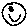
Label: smiley face